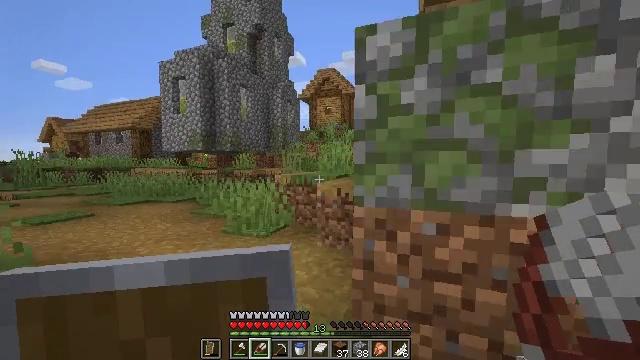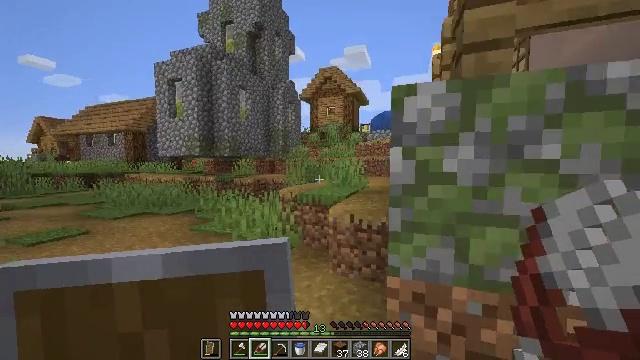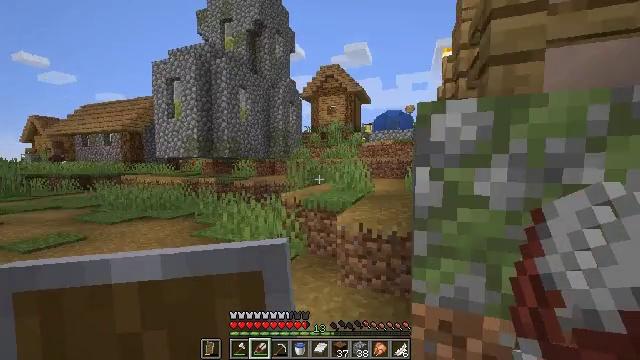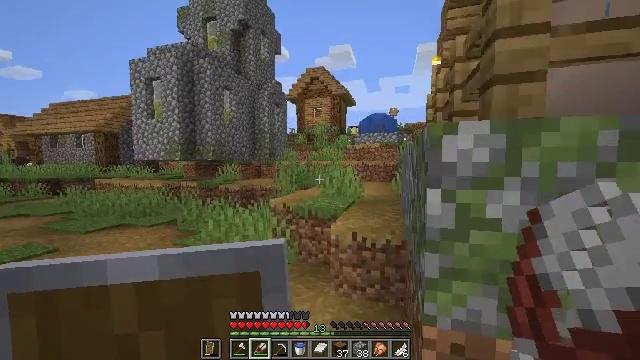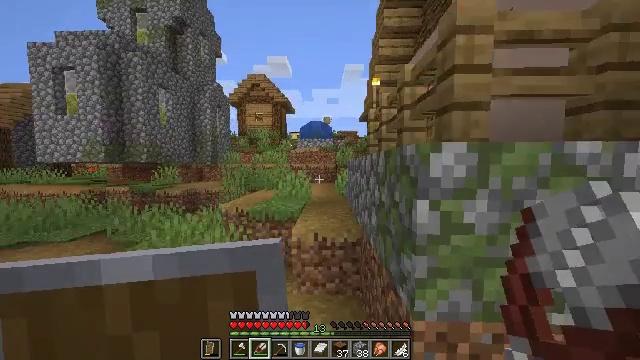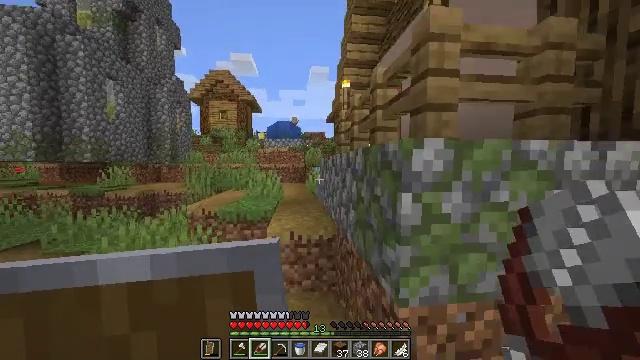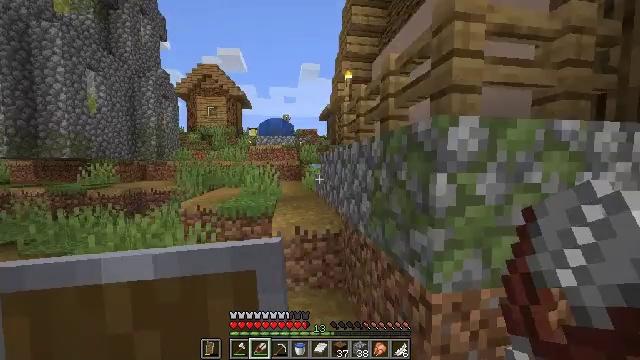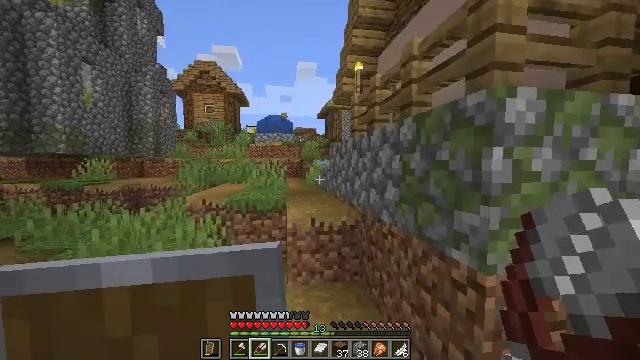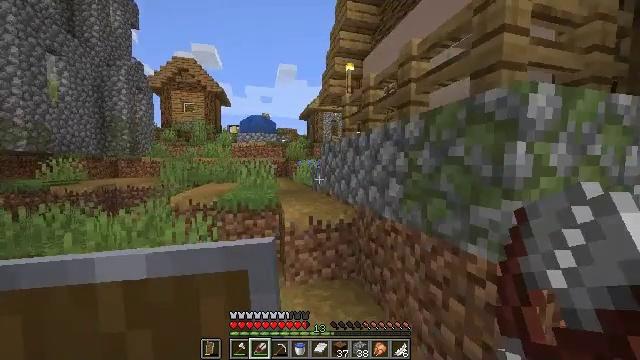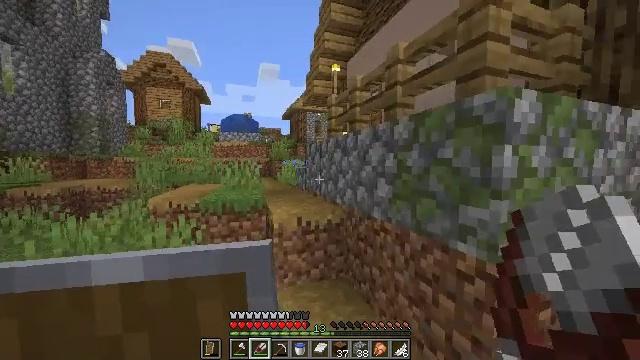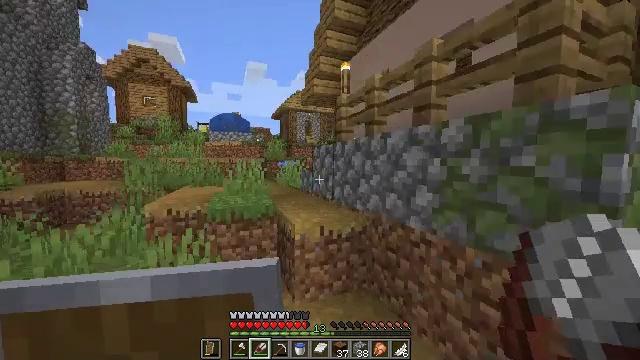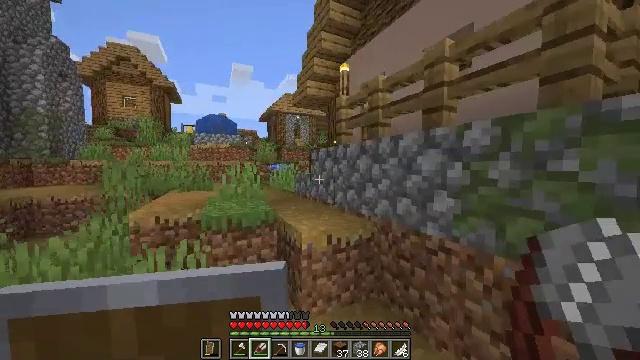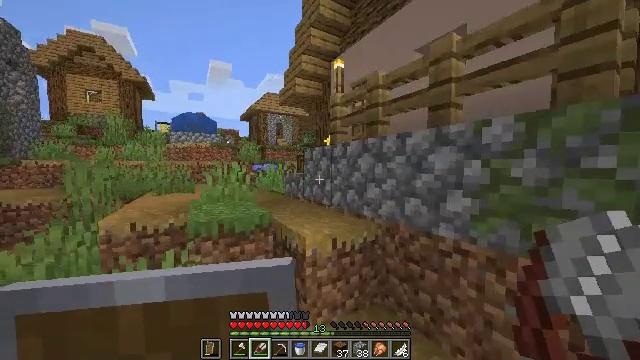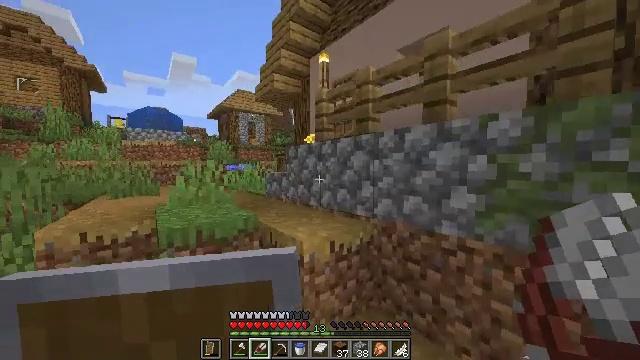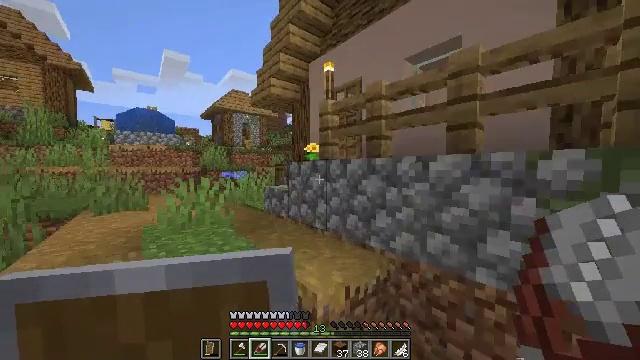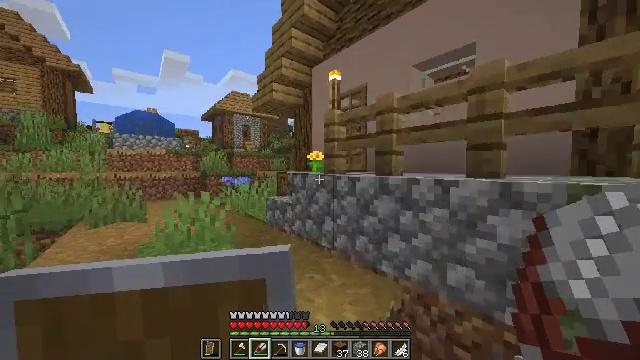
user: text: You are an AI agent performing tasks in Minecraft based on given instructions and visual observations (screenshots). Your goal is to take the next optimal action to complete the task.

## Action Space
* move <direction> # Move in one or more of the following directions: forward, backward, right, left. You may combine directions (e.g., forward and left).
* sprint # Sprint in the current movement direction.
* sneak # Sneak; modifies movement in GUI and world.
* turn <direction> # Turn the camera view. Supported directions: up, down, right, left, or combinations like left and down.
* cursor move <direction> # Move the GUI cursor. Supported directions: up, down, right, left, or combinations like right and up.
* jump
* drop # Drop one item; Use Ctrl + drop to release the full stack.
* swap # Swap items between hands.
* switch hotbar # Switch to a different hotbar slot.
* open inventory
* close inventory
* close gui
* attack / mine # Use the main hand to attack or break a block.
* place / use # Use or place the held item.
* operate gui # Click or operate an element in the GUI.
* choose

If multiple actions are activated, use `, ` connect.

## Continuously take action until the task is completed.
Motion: motion action
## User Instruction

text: Attack the stonecutter to pick it up.
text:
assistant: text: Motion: move forward and move left, sprint, jump
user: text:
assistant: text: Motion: move forward and move left, sprint, jump
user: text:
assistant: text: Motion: move forward and move left, sprint, turn right, jump
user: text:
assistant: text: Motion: move forward and move left, sprint, turn right, jump
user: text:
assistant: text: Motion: move forward and move left, sprint, turn right
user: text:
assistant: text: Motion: move forward and move left, sprint, turn right
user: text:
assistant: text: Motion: move forward and move left, sprint
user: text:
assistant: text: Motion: move forward and move left, sprint, turn right
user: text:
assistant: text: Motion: move forward and move left, sprint, turn right
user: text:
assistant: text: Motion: move forward and move left, sprint, turn right
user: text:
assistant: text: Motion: move forward and move left, sprint, turn right
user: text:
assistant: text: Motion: move forward and move left, sprint, turn right
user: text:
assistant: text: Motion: move forward and move left, sprint, turn right
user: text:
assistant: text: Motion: move forward and move left, sprint, turn right, jump
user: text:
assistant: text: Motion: move forward, sprint, jump
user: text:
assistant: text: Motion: move forward and move left, sprint, jump
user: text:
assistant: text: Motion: move forward and move left, sprint, jump
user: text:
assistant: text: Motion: move forward and move left, sprint, turn right, jump
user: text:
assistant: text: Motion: move forward and move left, sprint, turn right
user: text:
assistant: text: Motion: move forward and move left, sprint, turn right
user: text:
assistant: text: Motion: move forward and move left, sprint, turn right
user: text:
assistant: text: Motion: move forward, sprint, turn right
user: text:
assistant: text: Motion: move forward, sprint, turn right
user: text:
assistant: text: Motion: move forward, sprint, turn right
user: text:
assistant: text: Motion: move forward, sprint, turn right
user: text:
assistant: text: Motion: move forward, sprint, turn right
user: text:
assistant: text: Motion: move forward, sprint, turn right, jump
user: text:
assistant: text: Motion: move forward, sprint, jump
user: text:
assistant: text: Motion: move forward and move left, sprint, jump
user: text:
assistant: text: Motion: move forward and move left, sprint, jump